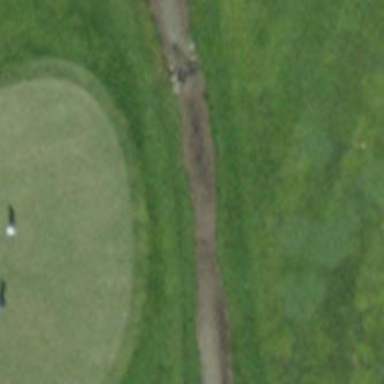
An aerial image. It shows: Water hazard in golf course. The hazard is natural water feature.